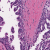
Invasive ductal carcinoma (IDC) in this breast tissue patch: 0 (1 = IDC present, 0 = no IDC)